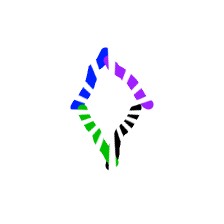
Shape: rhombus